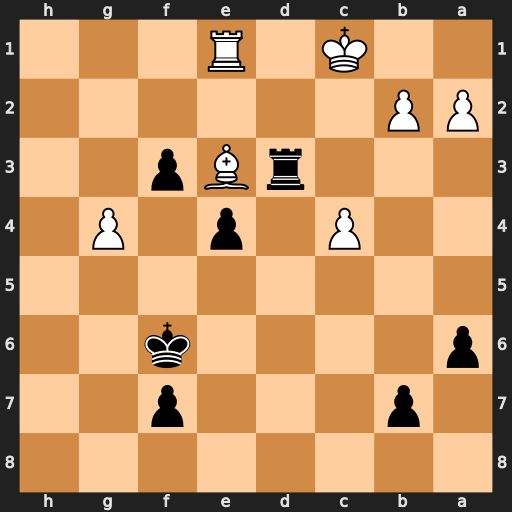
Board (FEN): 8/1p3p2/p4k2/8/2P1p1P1/3rBp2/PP6/2K1R3
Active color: b
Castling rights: -
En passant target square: -
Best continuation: Rxe3 Rxe3 f2